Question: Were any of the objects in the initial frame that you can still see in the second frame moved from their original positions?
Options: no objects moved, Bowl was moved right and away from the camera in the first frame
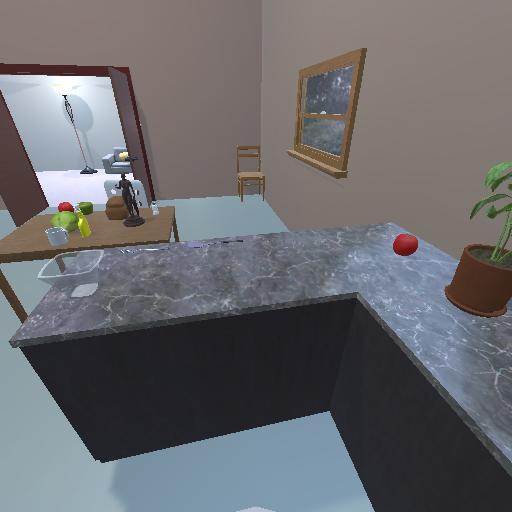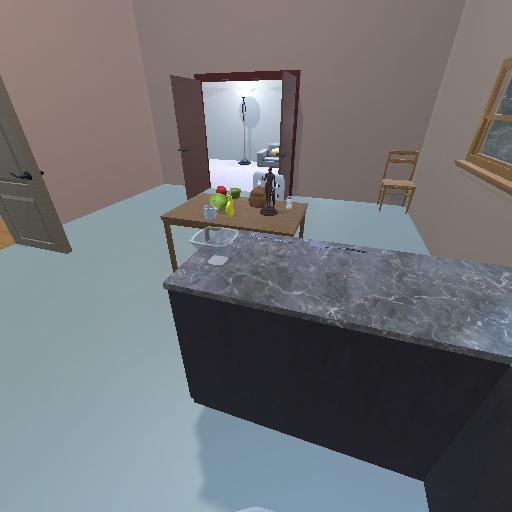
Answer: no objects moved